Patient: sex M, age 53
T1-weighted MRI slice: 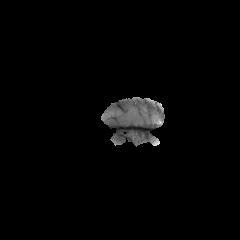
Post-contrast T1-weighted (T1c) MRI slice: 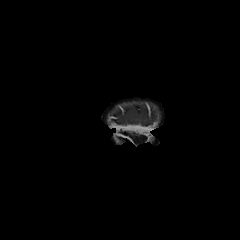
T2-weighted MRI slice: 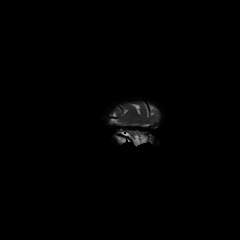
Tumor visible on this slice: no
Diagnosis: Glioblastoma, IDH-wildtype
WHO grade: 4